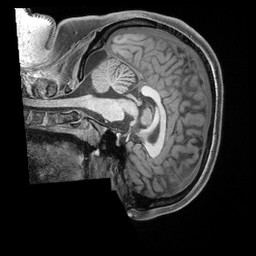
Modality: T1w
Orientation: sagittal
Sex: female
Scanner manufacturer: siemens
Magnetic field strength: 3 T
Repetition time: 2.4 s
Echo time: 0.00222 s